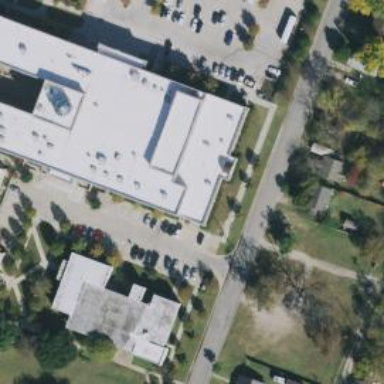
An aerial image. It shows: Building with flat white roof.